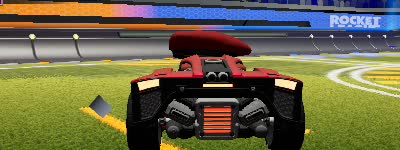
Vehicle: breakout